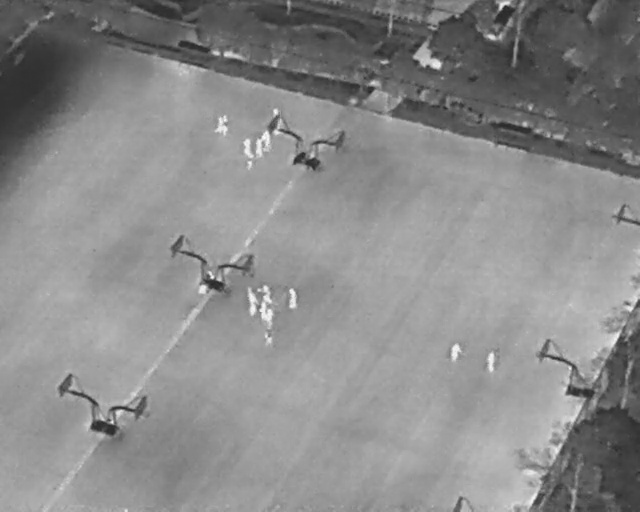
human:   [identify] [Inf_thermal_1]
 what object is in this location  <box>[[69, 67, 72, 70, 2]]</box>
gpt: <ref>1 medium person at the right</ref>